Interaction volume radius: 5 \u00c5
Interaction volume height: 40 \u00c5
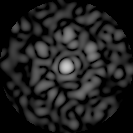
Disorder parameter: 0.7544